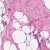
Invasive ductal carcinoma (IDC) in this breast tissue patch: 0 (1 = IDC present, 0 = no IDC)